Question: I have this gridview. is it possible to have numbers on the side of gridview like in excel 1,2,3 or a, b, c ,d
my code
'''
<?xml version="1.0" encoding="utf-8"?>
<RelativeLayout xmlns:android="http://schemas.android.com/apk/res/android"
android:layout_width="match_parent"
android:layout_height="match_parent"
android:orientation="vertical" >
<GridView
android:id="@+id/gridview"
android:layout_width="match_parent"
android:layout_height="match_parent"
android:numColumns="4"
android:stretchMode="columnWidth" />
</RelativeLayout>
'''
something i want to achieve

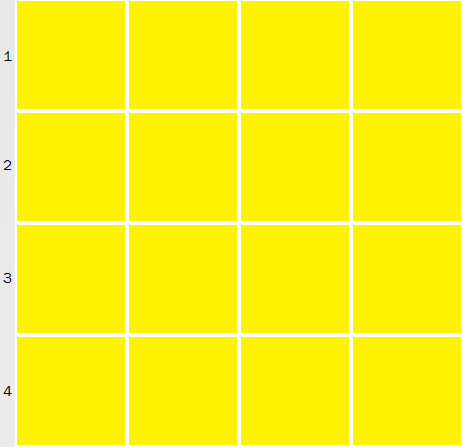
Answer: You'll have to add numbering to each of the cells and only display it when it is the leftmost cell.
'''
<LinearLayout xmlns:android="http://schemas.android.com/apk/res/android"
android:layout_width="match_parent"
android:layout_height="match_parent"
android:orientation="horizontal">
<TextView
android:id="@+id/row_number"
android:layout_width="wrap_content"
android:layout_height="match_parent"
android:gravity="center"/>
<LinearLayout
android:layout_width="wrap_content"
android:layout_height="wrap_content">
<!-- The rest of your layout -->
</LinearLayout>
</LinearLayout>
'''
'''
@Override
public View getView(int position, View convertView, ViewGroup parent) {
View v = LayoutInflater.from(context).inflate(R.layout.grid_cell);
TextView rowNumber = (TextView) v.findViewById(R.id.row_number);
if (position % colNum == 0) { // colNum: number of columns
int row = position / colNum + 1; // get the row number
rowNumber.setText(String.valueOf(row));
rowNumber.setVisibility(View.VISIBLE);
} else {
rowNumber.setVisibility(View.GONE);
}
return v;
}
'''
Note: For the sake of simplicity I am not using the <URL>. But you should!